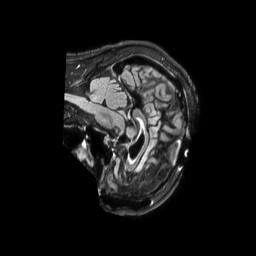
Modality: FLAIR
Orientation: sagittal
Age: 62
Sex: male
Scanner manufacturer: philips
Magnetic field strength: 3 T
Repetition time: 4.8 s
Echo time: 0.34 s